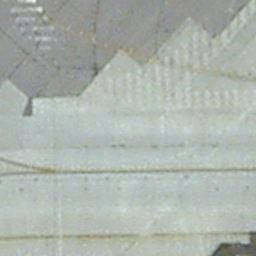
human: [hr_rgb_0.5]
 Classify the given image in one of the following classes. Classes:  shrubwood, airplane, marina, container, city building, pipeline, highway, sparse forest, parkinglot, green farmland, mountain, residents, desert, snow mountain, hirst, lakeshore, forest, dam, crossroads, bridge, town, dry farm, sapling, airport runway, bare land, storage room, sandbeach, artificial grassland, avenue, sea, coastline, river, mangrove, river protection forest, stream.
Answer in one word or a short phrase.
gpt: airport runway